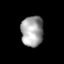
Tissue: lung
Cell type: T cells
Senescence score: 0.2159
Nuclear area (px): 668
Mean DAPI intensity: 160.91